The plot is a Morlet-wavelet scalogram of a rotor-rig vibration measurement. Based on the visible evidence, which rotor condition applies: normal, misalignment, unbalance, looseness?
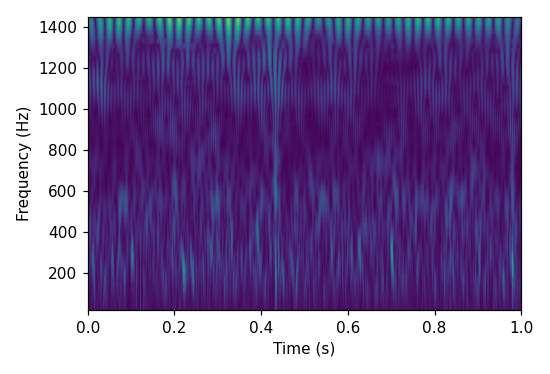
Answer: unbalance